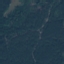
Land use / land cover: Forest